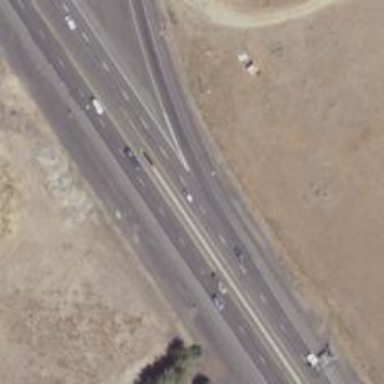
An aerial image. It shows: Trunk link highway.